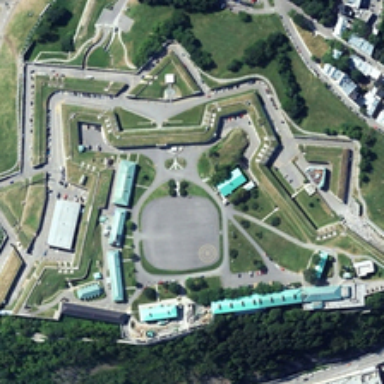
A large flower square is made up of grey roads and green lawns .